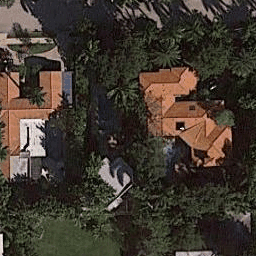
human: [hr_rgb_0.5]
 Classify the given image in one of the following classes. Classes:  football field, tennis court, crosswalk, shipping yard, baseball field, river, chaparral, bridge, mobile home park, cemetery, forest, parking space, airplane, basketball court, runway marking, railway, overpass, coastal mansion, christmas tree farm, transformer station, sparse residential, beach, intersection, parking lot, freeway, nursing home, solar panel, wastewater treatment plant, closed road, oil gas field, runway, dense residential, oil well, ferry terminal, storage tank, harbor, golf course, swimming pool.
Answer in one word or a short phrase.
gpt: coastal mansion